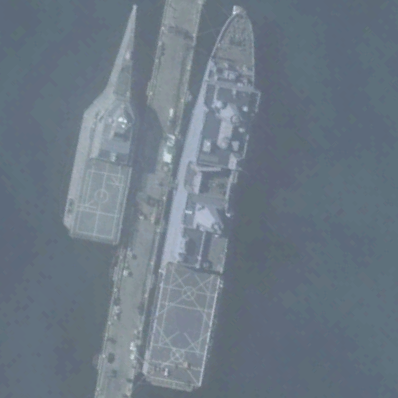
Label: combat